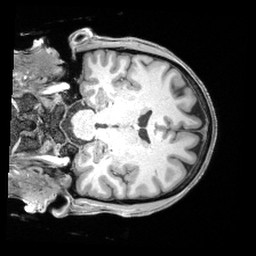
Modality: T1w
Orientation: coronal
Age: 46
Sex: male
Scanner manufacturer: siemens
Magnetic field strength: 3 T
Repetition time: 2.4 s
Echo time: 0.00195 s